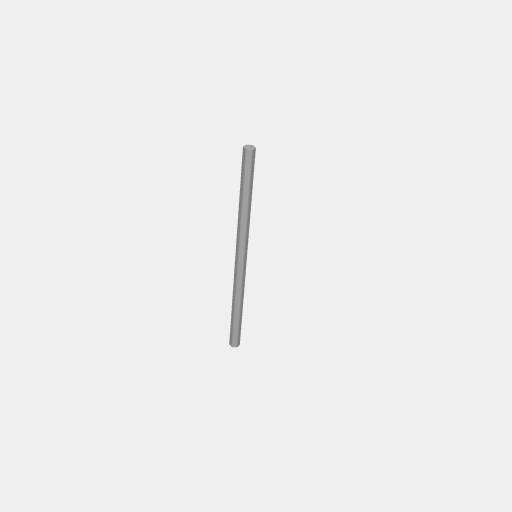
Part: Shaft12ROD240